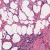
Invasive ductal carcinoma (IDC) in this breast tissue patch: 1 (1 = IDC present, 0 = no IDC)